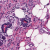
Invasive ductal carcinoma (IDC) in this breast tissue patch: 0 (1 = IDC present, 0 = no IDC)